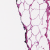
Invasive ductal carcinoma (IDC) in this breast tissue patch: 0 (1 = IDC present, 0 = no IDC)